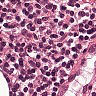
Metastatic tissue present: no